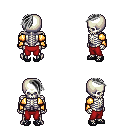
a pixel art fantasy rpg character, male body template, skeleton, gold arm armor, red pants, gray long mohawk hairstyle, ghillies, four views (front, back, left, right), 2x2 character sprite sheet, small pixel art, hard edges, no anti-aliasing